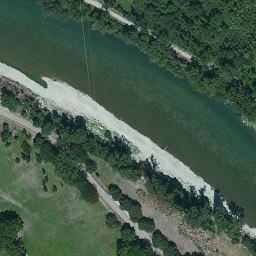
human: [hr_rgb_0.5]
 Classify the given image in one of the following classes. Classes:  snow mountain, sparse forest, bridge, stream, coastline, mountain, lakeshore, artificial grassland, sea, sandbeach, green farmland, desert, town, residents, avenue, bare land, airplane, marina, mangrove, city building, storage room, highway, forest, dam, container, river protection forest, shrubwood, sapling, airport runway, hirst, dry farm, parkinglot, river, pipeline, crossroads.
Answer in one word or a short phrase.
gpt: river